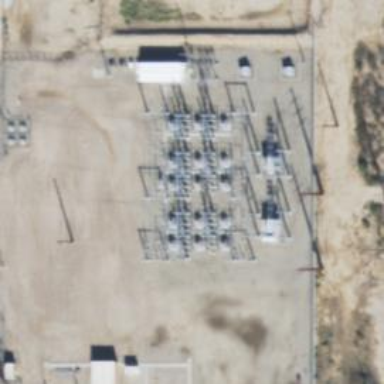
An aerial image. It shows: Switch for power supply.